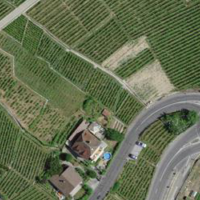
EUNIS habitat code: 52
Species observed at this site:
Lasiocampa trifolii
Deilephila elpenor